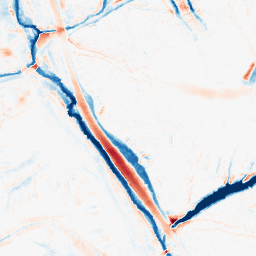
Category: morphological
Decomposition family: tophat_combined
Decomposition parameters: size: 10
Upsampling method: quadratic
Upsampling parameters: scale: 4
Upsampling scale: 4